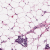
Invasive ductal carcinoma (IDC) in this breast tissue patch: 0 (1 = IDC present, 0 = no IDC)